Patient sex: M
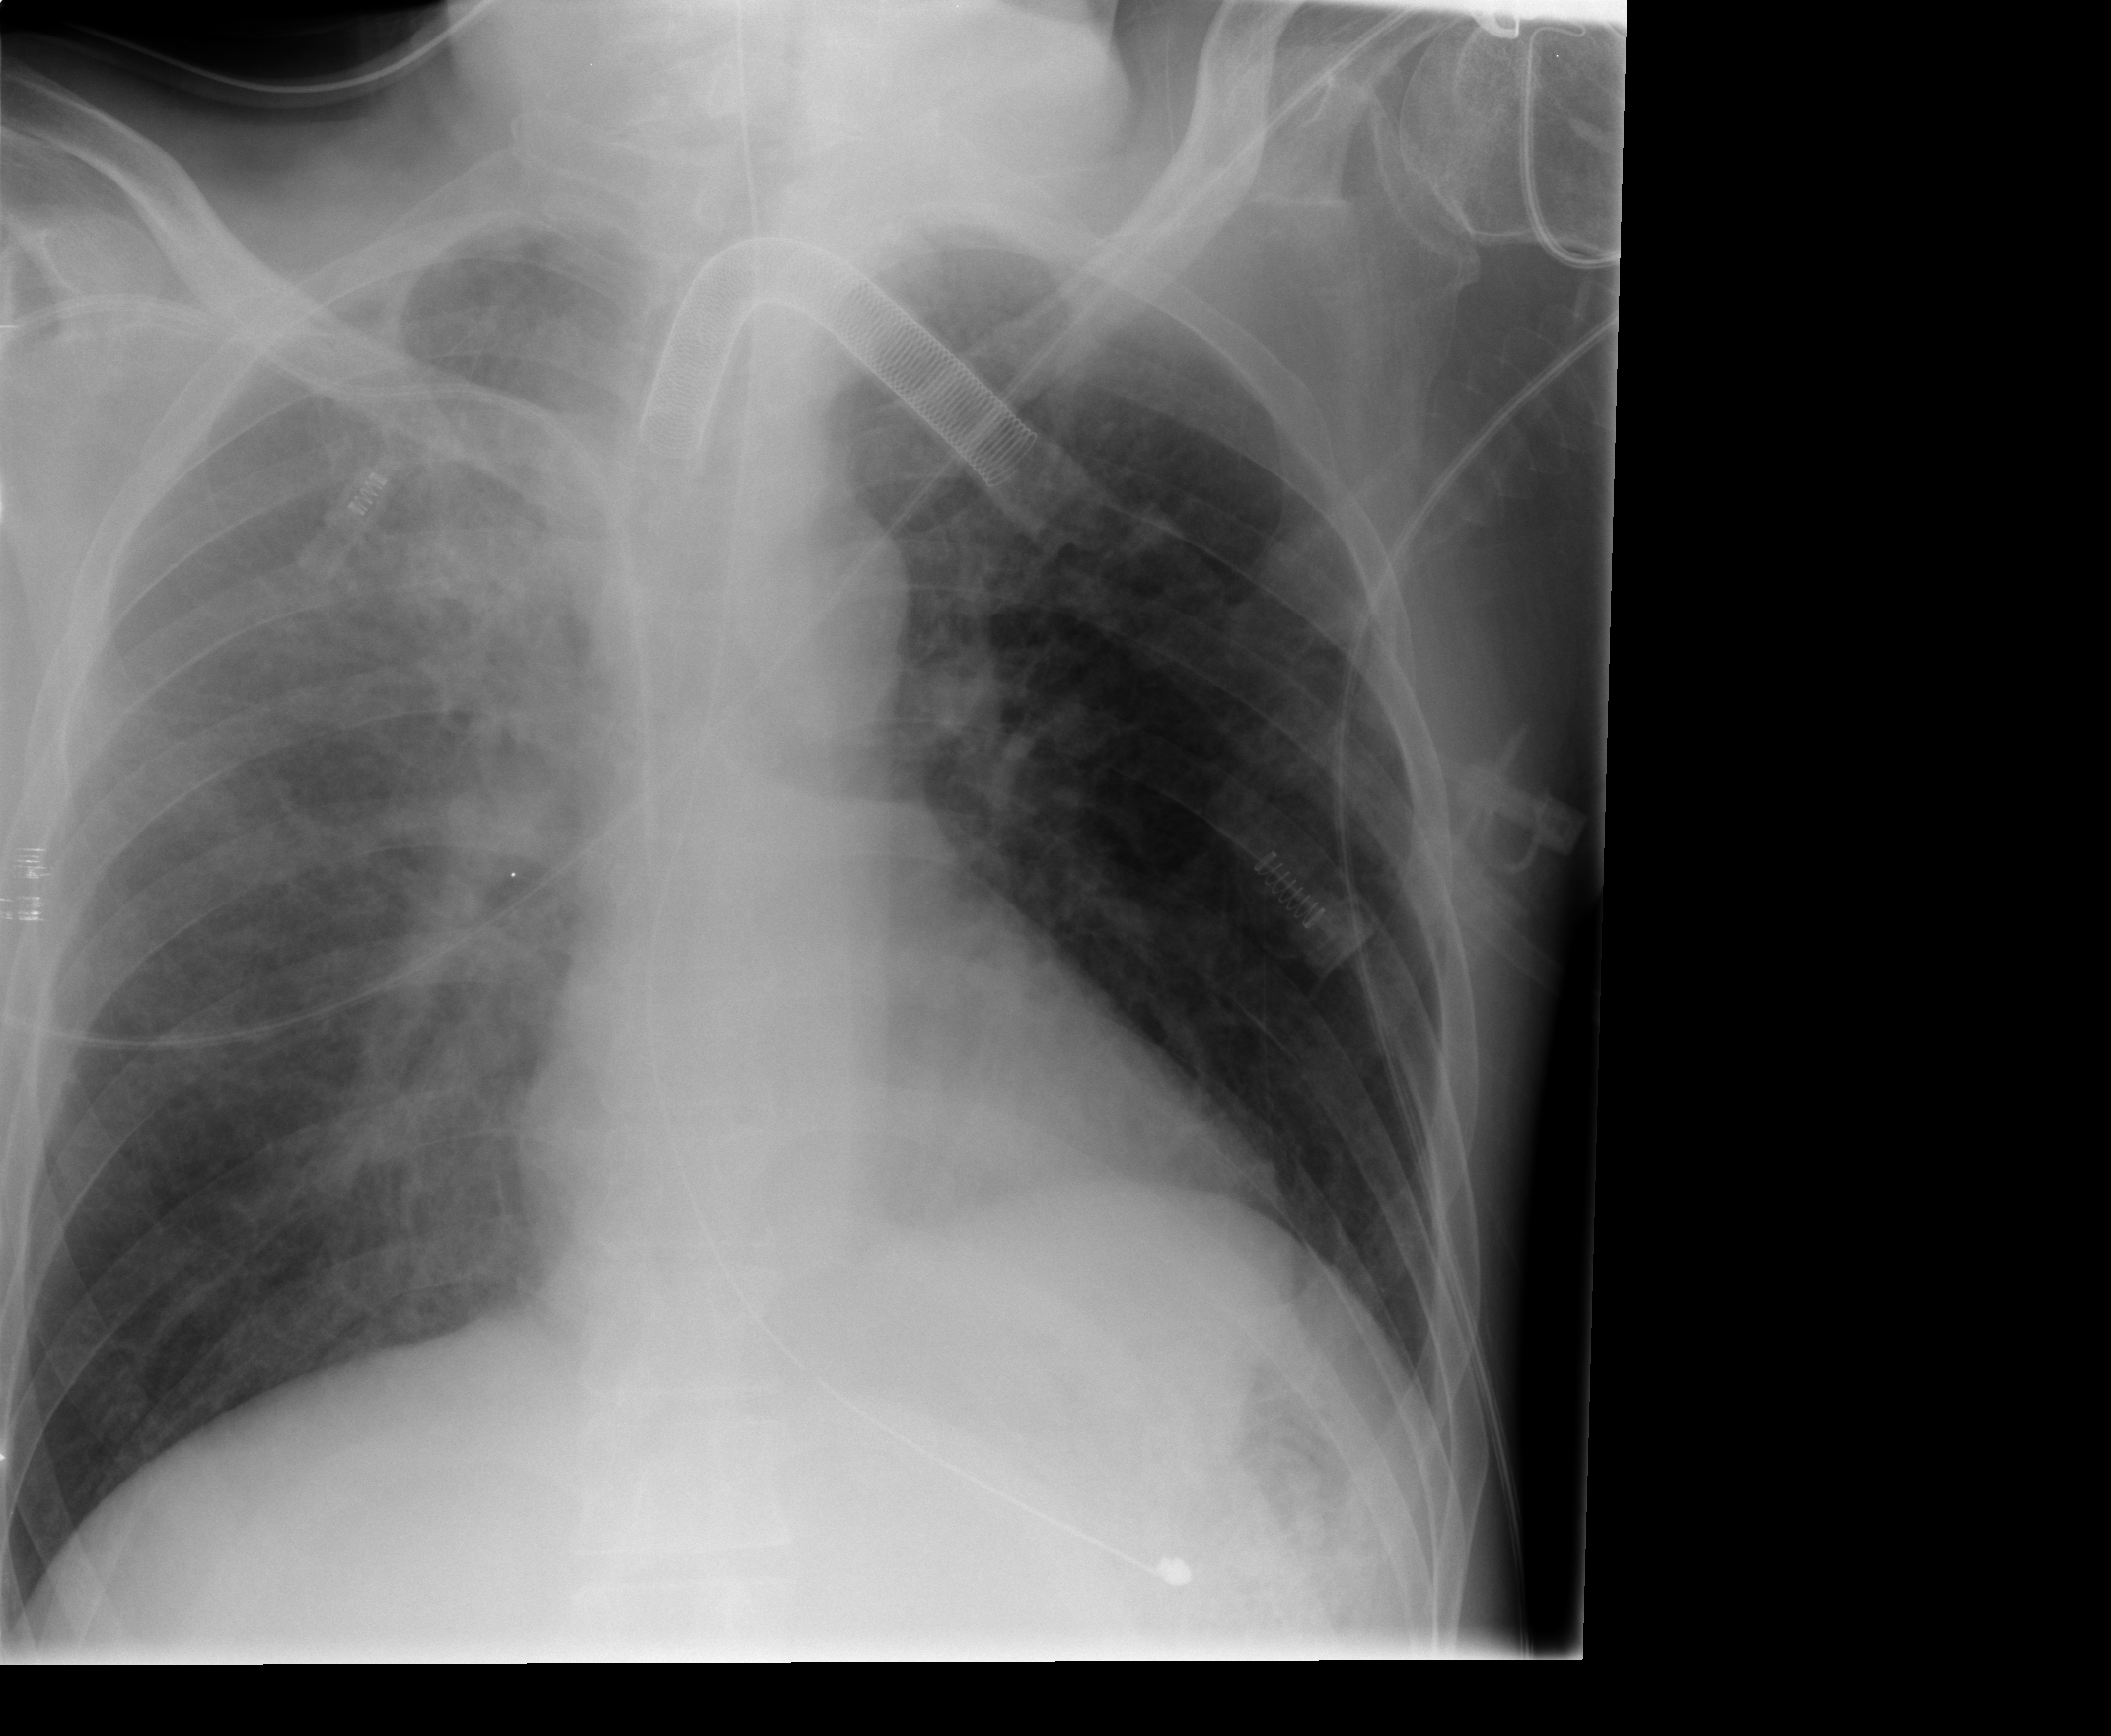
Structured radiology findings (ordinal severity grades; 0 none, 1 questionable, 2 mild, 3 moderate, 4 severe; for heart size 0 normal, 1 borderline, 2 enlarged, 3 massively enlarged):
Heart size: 0
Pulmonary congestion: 0
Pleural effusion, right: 0
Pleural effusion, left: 0
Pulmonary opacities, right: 3
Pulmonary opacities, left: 0
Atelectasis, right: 2
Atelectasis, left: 0